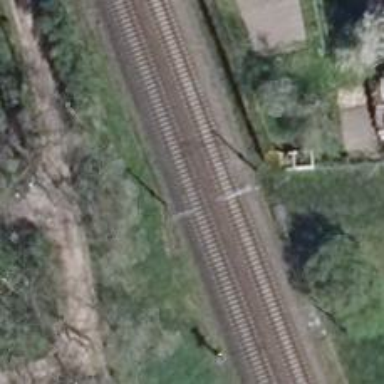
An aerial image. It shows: Railway milestone with catenary mast.